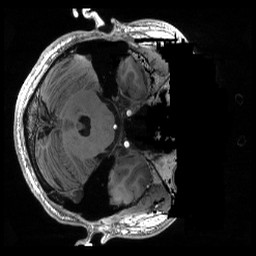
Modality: T1w
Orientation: axial
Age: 28
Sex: male
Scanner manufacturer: siemens
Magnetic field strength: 6.98 T
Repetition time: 2.53 s
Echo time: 0.00176 s